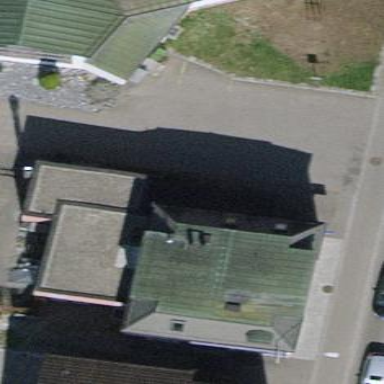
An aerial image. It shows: Gabled-roof retail building.